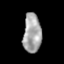
Tissue: prostate
Cell type: T cells
Senescence score: 0.3207
Nuclear area (px): 692
Mean DAPI intensity: 165.283